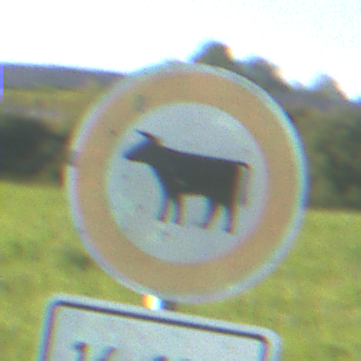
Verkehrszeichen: VerbotViehtrieb
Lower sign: ZeitangabenOhneBeschraenkungAufWochentage1
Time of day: MorningAfternoon
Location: Outdoor (Nature)
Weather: PartlyCloudy
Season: NotSpecified
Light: Natural